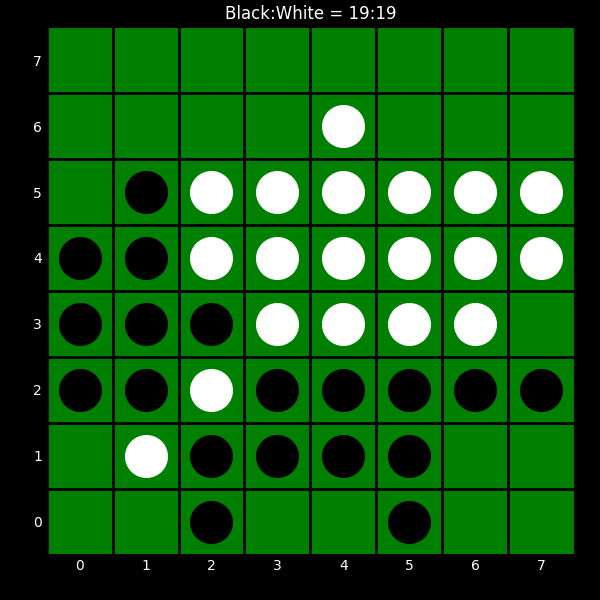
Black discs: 19
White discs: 19